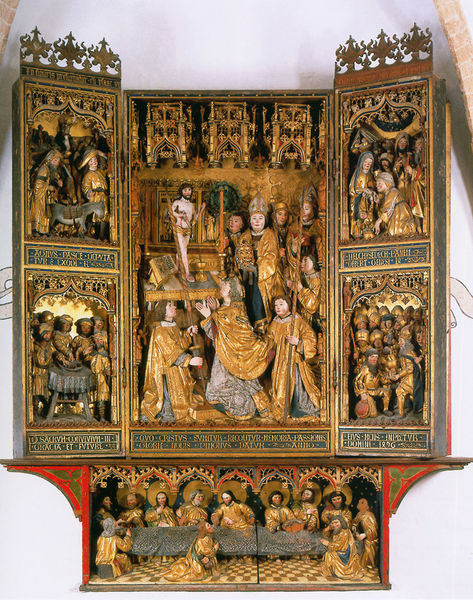
Titel: Flügelretabel der Fronleichnamsbruderschaft
Künstler: Henning van der Heide
Institution: Lübeck, St. Annen-Museum
Schlagwörter: blau, gott, mann, frau, grau, holz, tisch, rot, schachbrettmuster, bibel, tischtuch, kirche, gold, esel, bogen, stab, figuren, ornamente, bögen, buch, religion, fliesen, altar, jesus, messe, religiös, abendmahl, jünger, schrein, passion, klappaltar, holzplastik, palmsonntag, holzschnitzwerk, totik, udas